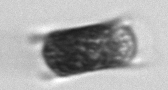
Label: Hemiaulus